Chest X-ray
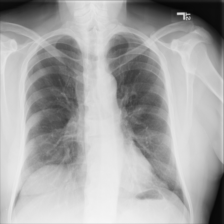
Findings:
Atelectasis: negative
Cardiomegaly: negative
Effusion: negative
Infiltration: negative
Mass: negative
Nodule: negative
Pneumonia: negative
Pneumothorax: negative
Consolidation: negative
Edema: negative
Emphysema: negative
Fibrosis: negative
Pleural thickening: negative
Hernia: negative